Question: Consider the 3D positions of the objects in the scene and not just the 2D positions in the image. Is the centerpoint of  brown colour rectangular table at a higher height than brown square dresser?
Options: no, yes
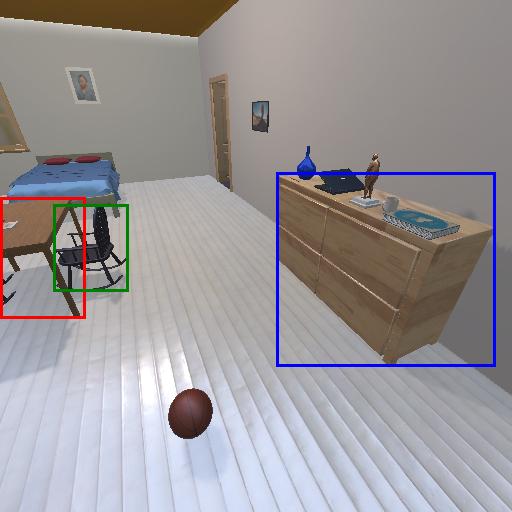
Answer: no